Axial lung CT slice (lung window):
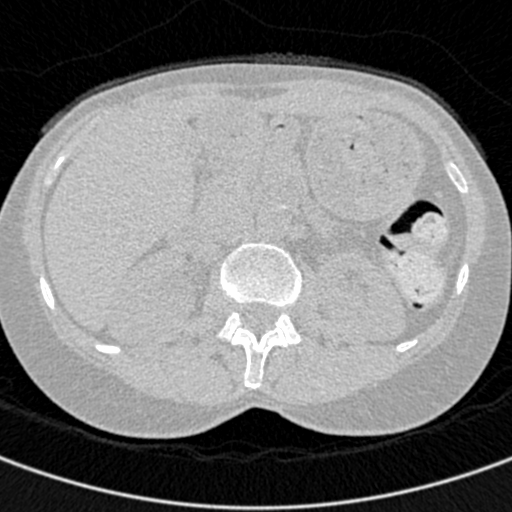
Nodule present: no